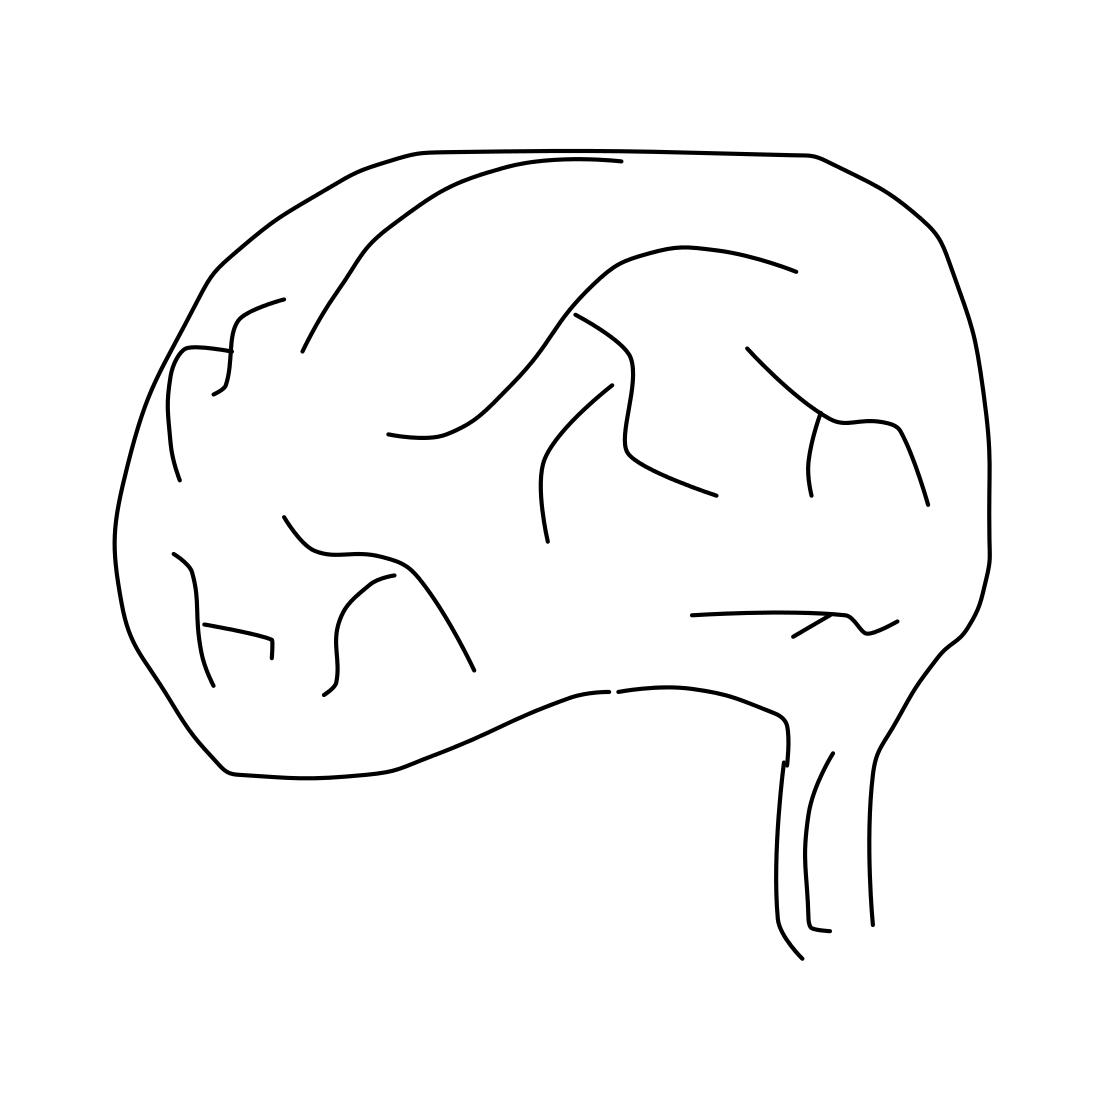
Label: brain